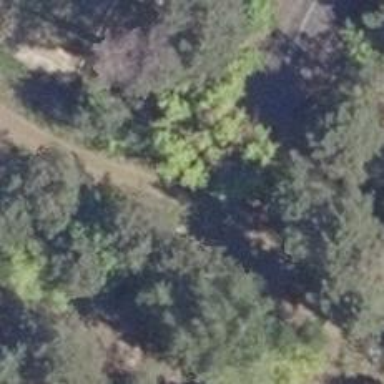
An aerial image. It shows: Track road.